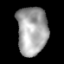
Tissue: lung
Cell type: Epithelial cells
Senescence score: 0.2192
Nuclear area (px): 1448
Mean DAPI intensity: 163.95